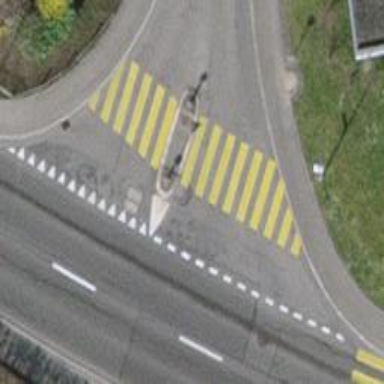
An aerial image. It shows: Zebra crossing on the road.